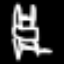
Label: chair